Question: The <URL> for 'wxDC::DrawEllipticArc' state:
> 'start' and 'end' specify the start and end of the arc relative to the three-o'clock position from the center of the rectangle. Angles are specified in degrees (360 is a complete circle).
So calling:
'''
wxDC::DrawEllipticArc( ... 90, 270 )
'''
Gives me:

Fair enough, the arc is drawn from 12o'clock to 6o'clock in the counter-clockwise direction.
Now I want to draw from 12o'clock to 6o'clock in the direction. So I call:
'''
wxDC::DrawEllipticArc( ... -90, -270 )
'''
But I get the same result!
I have tried all sorts of combinations of +/-90 and +/-270 in different orders, but everything produces either the 12o'clock to 6o'clock in the counter-clockwise arc ( usulally ) or a full circle ( sometimes ) I cannot find a combination to produce 'the other half'.
============ Fix ================
In my input data ( a DXF file ) the clockwise direction is indicated by an end angle less than the start angle. So this code does the job
'''
if( ea < sa ) {
// required to draw in clockwise direction
// work arround for wxWidgets bug http://trac.wxwidgets.org/ticket/4437
ea += 360;
}
dc.DrawEllipticArc ( ... sa, ea );
'''
wxWidgets 3.0.0 with gcc / codeblocks / mingw on Windows 7
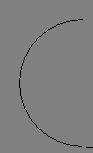
Answer: There is a problem in this function, it's being discussed <URL> and the summary is that it's almost certainly buggy, but we just don't know how exactly to fix it yet. Please add your comments there.
This being said, I think you might be able to achieve the result that you need by drawing an arc from '270' to '450'...